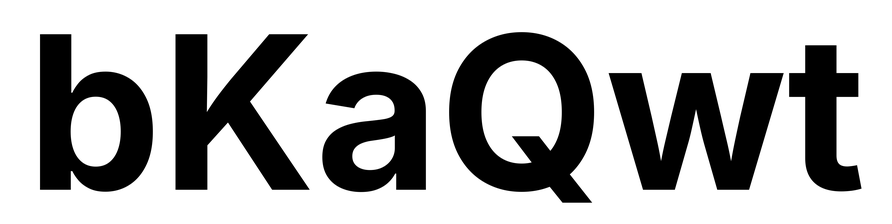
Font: Inter_Bold